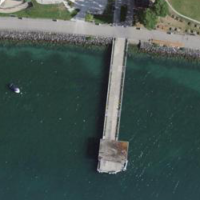
EUNIS habitat code: 14
Species observed at this site:
Ficus carica